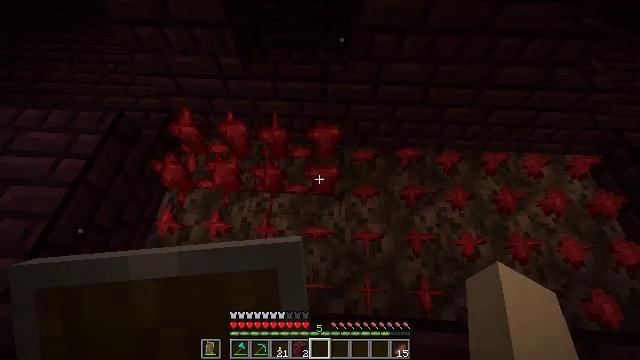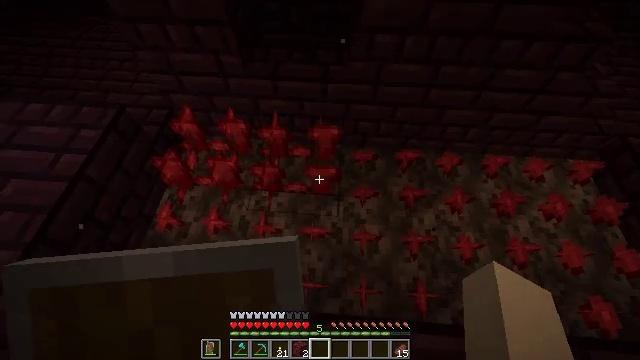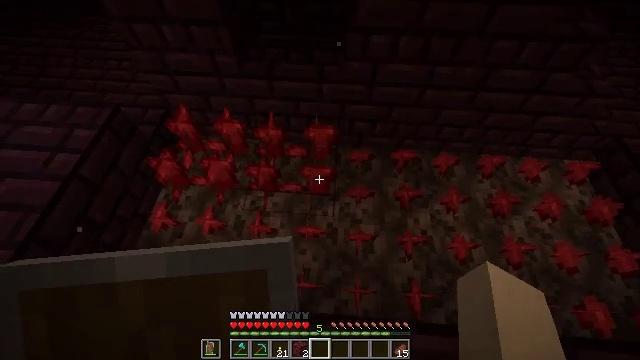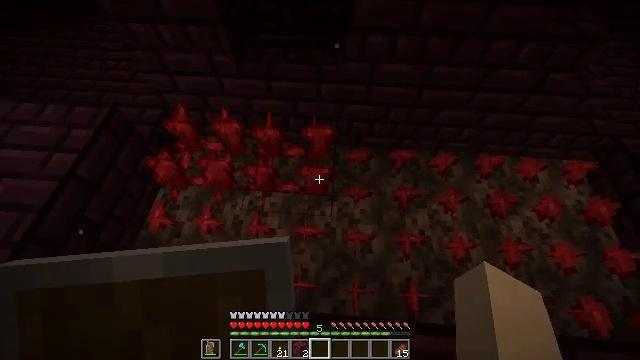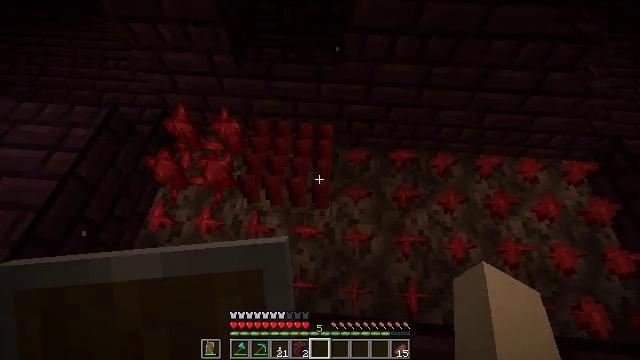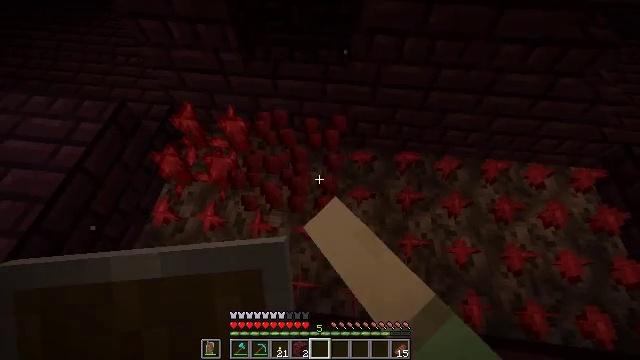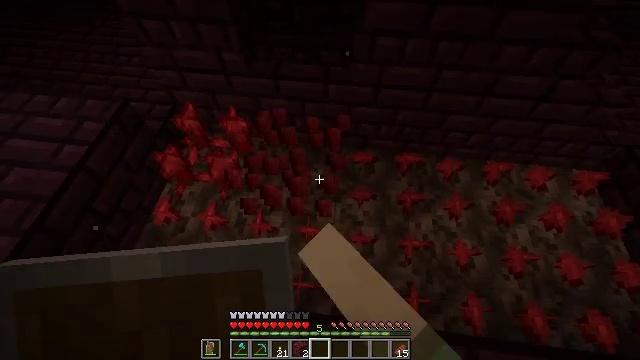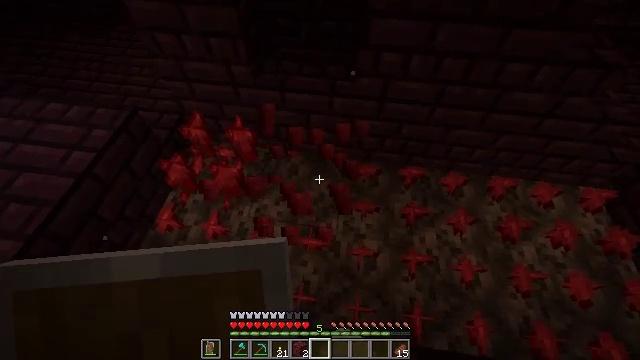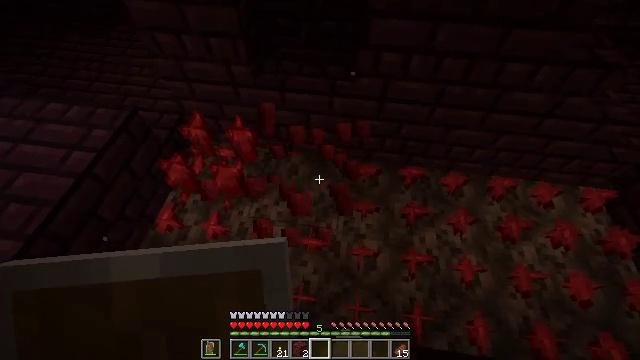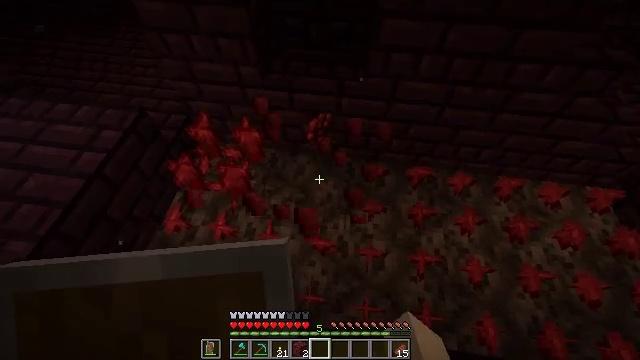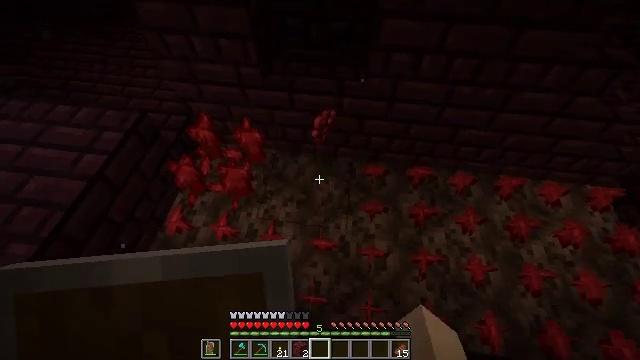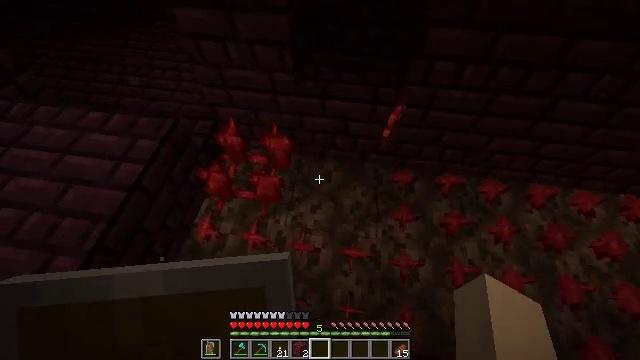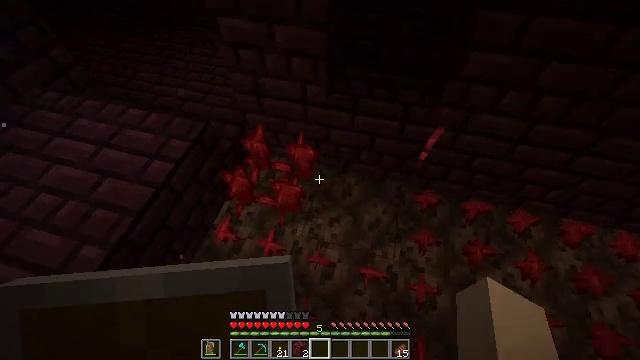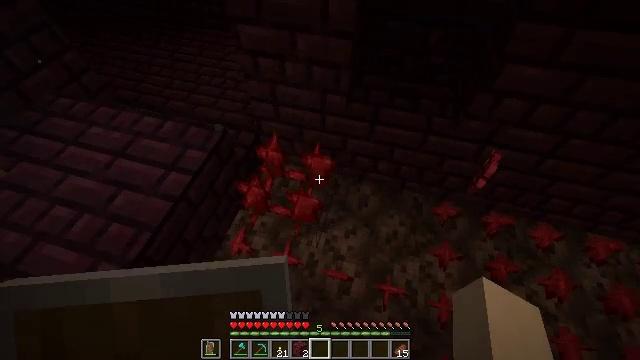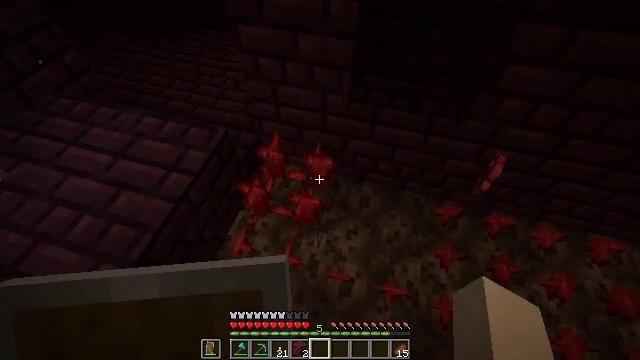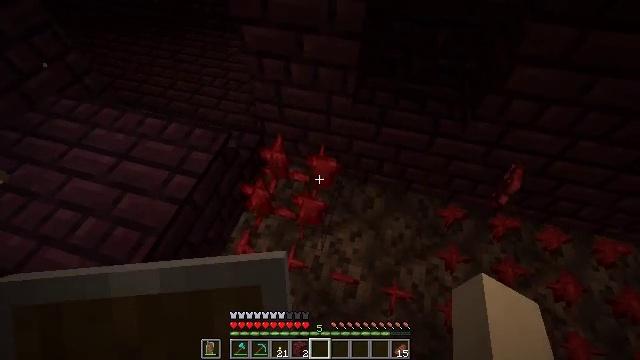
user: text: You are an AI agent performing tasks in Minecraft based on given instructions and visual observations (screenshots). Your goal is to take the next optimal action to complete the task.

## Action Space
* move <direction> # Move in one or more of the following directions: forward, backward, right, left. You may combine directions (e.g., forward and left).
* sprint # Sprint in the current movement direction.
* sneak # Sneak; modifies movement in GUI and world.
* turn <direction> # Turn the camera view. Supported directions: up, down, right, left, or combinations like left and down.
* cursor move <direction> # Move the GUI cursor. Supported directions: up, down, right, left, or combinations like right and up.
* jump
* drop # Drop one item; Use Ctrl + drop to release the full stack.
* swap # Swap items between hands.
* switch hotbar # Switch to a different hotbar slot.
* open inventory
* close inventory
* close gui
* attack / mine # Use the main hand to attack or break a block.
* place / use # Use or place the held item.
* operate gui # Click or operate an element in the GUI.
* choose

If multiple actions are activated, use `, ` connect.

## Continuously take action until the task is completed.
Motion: motion action
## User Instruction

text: Break fully grown nether wart.
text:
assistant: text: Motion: turn left
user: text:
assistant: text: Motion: no_op
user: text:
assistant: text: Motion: no_op
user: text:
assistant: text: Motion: attack / mine
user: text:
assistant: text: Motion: turn left, attack / mine
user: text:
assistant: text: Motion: no_op
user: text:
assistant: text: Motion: turn left and up
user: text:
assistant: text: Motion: no_op
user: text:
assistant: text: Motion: move left
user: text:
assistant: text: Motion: move left
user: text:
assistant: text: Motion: move forward and move left
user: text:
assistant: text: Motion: move forward and move left, turn left and up
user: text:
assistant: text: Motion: no_op
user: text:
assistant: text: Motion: no_op
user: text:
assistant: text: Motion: no_op
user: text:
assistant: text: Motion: no_op
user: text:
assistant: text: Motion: no_op
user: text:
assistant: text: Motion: attack / mine
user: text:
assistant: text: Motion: attack / mine
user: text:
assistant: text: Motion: no_op
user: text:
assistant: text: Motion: no_op
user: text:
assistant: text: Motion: no_op
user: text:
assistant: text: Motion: no_op
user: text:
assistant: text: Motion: move forward
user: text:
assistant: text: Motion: move forward
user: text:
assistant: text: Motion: move forward
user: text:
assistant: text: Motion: move forward and move right, turn left
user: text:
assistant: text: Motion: move forward and move right, turn left
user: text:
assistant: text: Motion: move right, turn left
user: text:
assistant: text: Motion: turn left